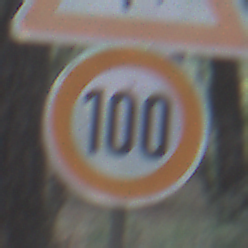
Verkehrszeichen: Geschwindigkeit100
Zusatzzeichen oben: FlugbetriebRechts
Umgebung: Outdoor, Nature
Tageszeit: SunriseSunset
Wetter: NotSpecified
Licht: Natural
Jahreszeit: Autumn
Kontrast: MediumContrast